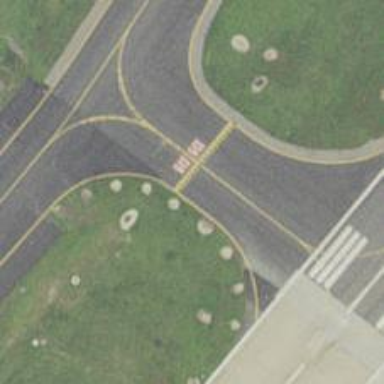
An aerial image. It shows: Image of taxiway at airport.